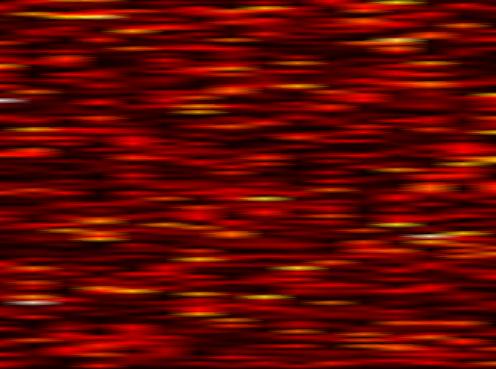
Label: WOLA